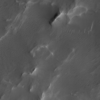
Label: not_dusty